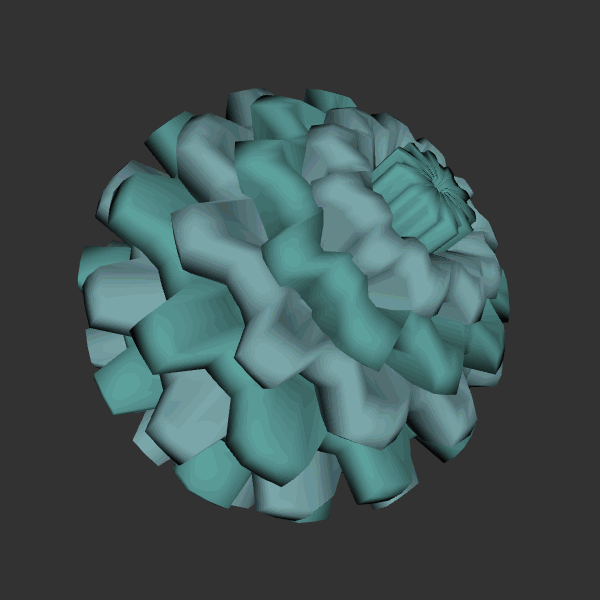
Background: dark